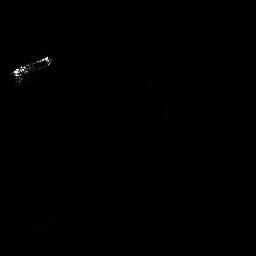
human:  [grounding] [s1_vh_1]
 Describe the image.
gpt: In the satellite image, there is  <ref>1 medium ship </ref> <box>[[3, 20, 19, 32, 0]]</box> located at top left.